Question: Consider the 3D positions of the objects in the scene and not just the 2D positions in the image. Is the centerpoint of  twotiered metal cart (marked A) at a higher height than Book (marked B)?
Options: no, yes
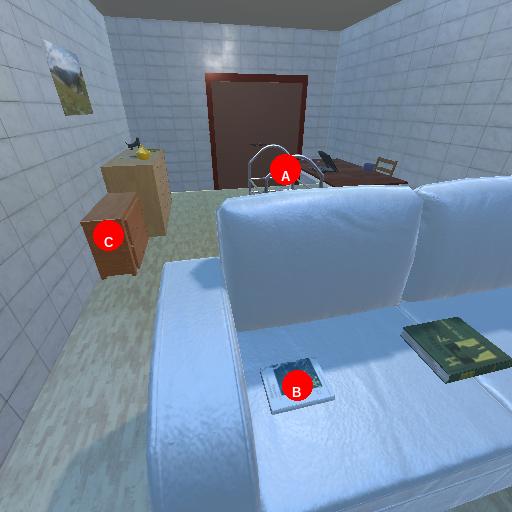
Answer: no